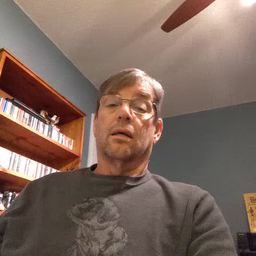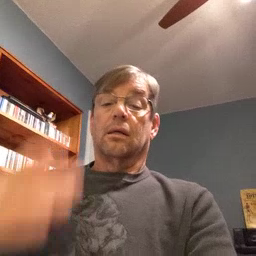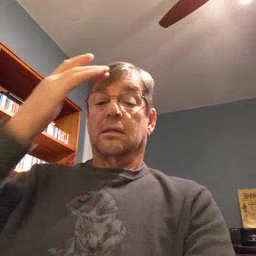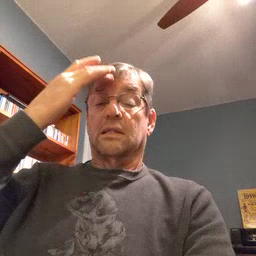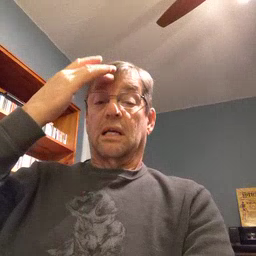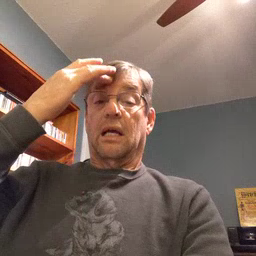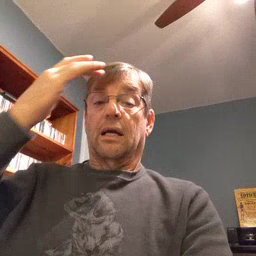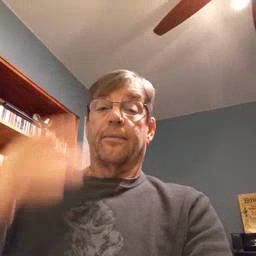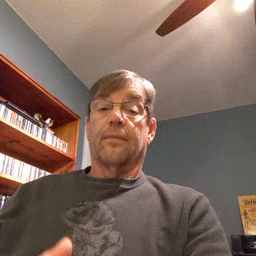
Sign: sick